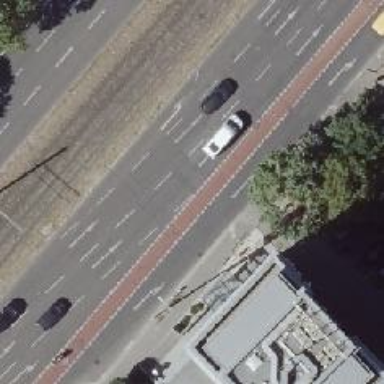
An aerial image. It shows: Asphalt dual carriageway with primary highway. There is cycleway with asphalt surface on the right side.